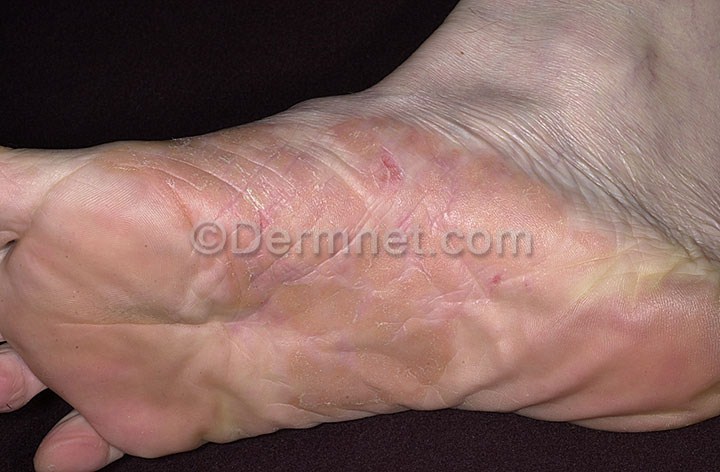
Disease: Psoriasis pictures Lichen Planus and related diseases